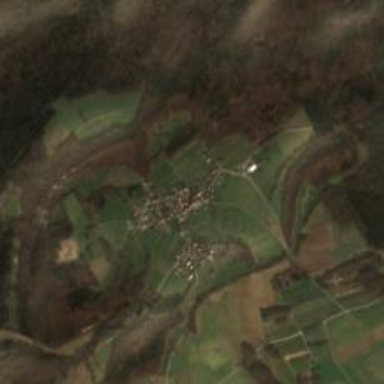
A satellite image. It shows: Village.